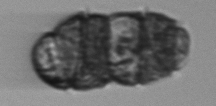
Label: Margalefidinium